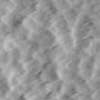
Label: not_dusty